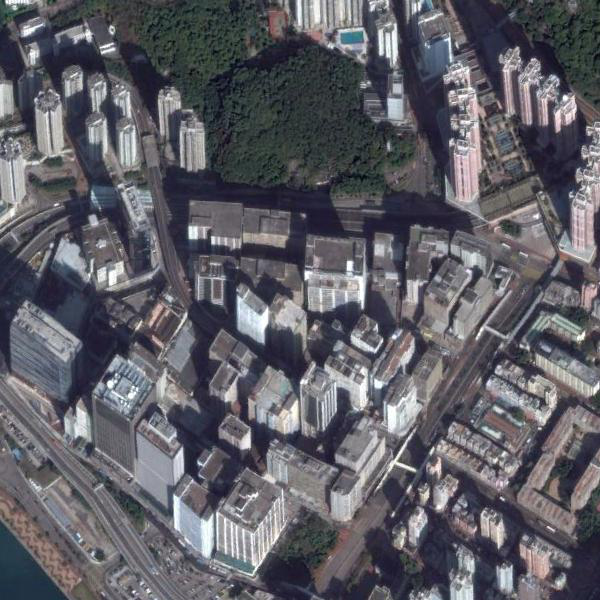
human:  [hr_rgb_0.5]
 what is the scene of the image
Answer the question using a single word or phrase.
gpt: commercial